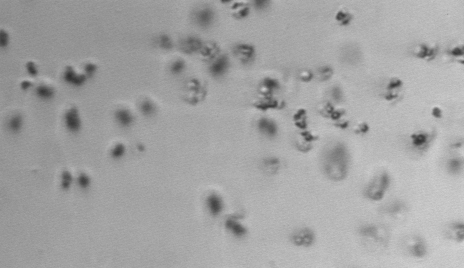
Label: Phaeocystis